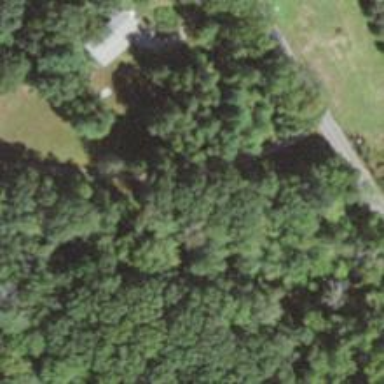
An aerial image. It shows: Driveway.